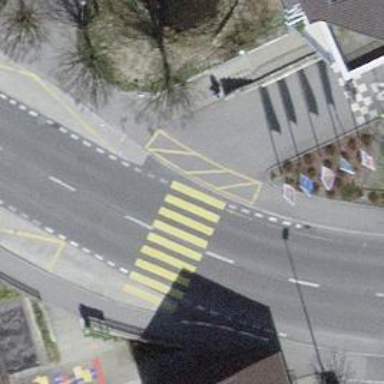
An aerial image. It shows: Footway with zebra crossing.